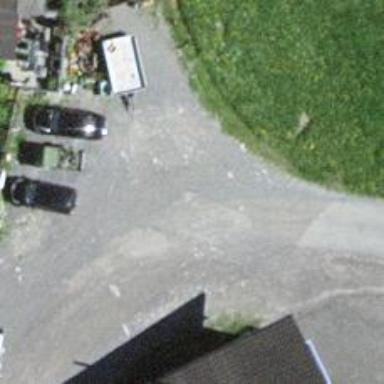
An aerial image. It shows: Residential road.